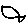
Label: fish